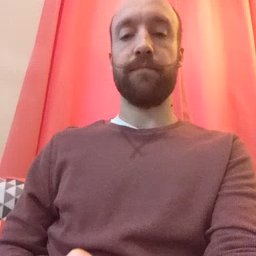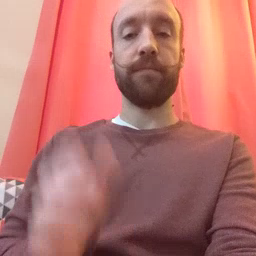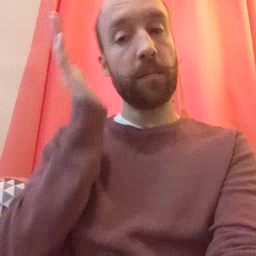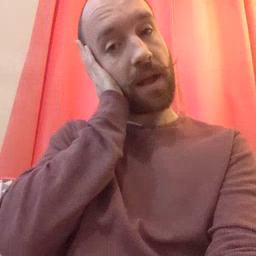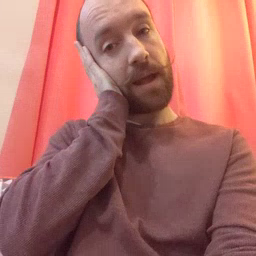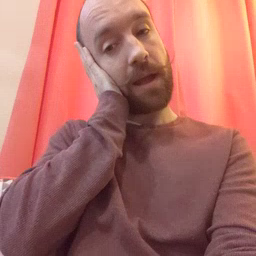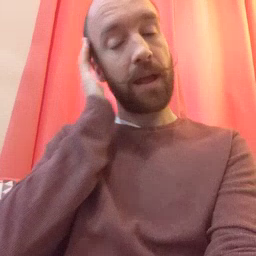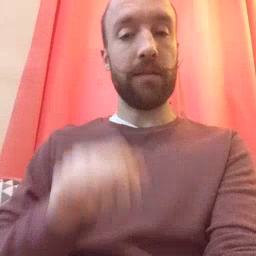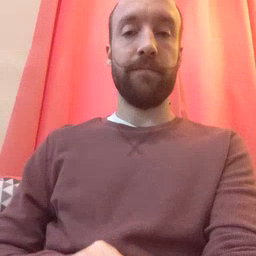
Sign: bed